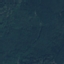
Label: Forest